Question: I'm playing around with the frowns parser available from http:// frowns.sourceforge.net, a parser that tokenizes SMILES standard chemical formula strings. Specifically I'm trying to port it to Rust.
The original regex for an "atom" token in the parser looks like this (Python):
'''
element_symbols_pattern = r"C[laroudsemf]?|Os?|N[eaibdpos]?|S[icernbmg]?|P[drmtboau]?|" r"H[eofgas]?|c|n|o|s|p|A[lrsgutcm]|B[eraik]?|Dy|E[urs]|F[erm]?|" r"G[aed]|I[nr]?|Kr?|L[iaur]|M[gnodt]|R[buhenaf]|T[icebmalh]|" r"U|V|W|Xe|Yb?|Z[nr]|\*"
atom_fields = [
"raw_atom",
"open_bracket",
"weight",
"element",
"chiral_count",
"chiral_named",
"chiral_symbols",
"hcount",
"positive_count",
"positive_symbols",
"negative_count",
"negative_symbols",
"error_1",
"error_2",
"close_bracket",
"error_3",
]
atom = re.compile(r"""
(?P<raw_atom>Cl|Br|[cnospBCNOFPSI]) | # "raw" means outside of brackets
(
(?P<open_bracket>\[) # Start bracket
(?P<weight>\d+)? # Atomic weight (optional)
( # valid term or error
( # valid term
(?P<element>""" + element_symbols_pattern + r""") # element or aromatic
( # Chirality can be
(?P<chiral_count>@\d+) | # @1 @2 @3 ...
(?P<chiral_named> # or
@TH[12] | # @TA1 @TA2
@AL[12] | # @AL1 @AL2
@SP[123] | # @SP1 @SP2 @SP3
@TB(1[0-9]?|20?|[3-9]) | # @TB{1-20}
@OH(1[0-9]?|2[0-9]?|30?|[4-9])) | # @OH{1-30}
(?P<chiral_symbols>@+) # or @@@@@@@...
)? # and chirality is optional
(?P<hcount>H\d*)? # Optional hydrogen count
( # Charges can be
(?P<positive_count>\+\d+) | # +<number>
(?P<positive_symbols>\++) | # +++... This includes the single '+'
(?P<negative_count>-\d+) | # -<number>
(?P<negative_symbols>-+) # ---... including a single '-'
)? # and are optional
(?P<error_1>[^\]]+)? # If there's anything left, it's an error
) | ( # End of parsing stuff in []s, except
(?P<error_2>[^\]]*) # If there was an error, we get here
))
((?P<close_bracket>\])| # End bracket
(?P<error_3>$)) # unexpectedly reached end of string
)
""", re.X)
'''
The field list is used to improve the reportability of the regex parser, as well as track parsing errors.
I wrote <URL> breaks it. So I've narrowed it down with comments:
'''
extern crate regex;
use regex::Regex;
fn main() {
let atom_fields: Vec<&'static str> = vec![
"raw_atom",
"open_bracket",
"weight",
"element",
"chiral_count",
"chiral_named",
"chiral_symbols",
"hcount",
"positive_count",
"positive_symbols",
"negative_count",
"negative_symbols",
"error_1",
"error_2",
"close_bracket",
"error_3"
];
const EL_SYMBOLS: &'static str = r#"(?P<element>S?|\*")"#;
let atom_re_str: &String = &String::from(vec![
// r"(?P<raw_atom>Cl|Br|[cnospBCNOFPSI])|", // "raw" means outside of brackets
r"(",
r"(?P<open_bracket>\[)", // Start bracket
// r"(?P<weight>\d+)?", // Atomic weight (optional)
r"(", // valid term or error
r"(", // valid term
&EL_SYMBOLS, // element or aromatic
// r"(", // Chirality can be
// r"(?P<chiral_count>@\d+)|", // @1 @2 @3 ...
// r"(?P<chiral_named>", // or
// r"@TH[12]|", // @TA1 @TA2
// r"@AL[12]|", // @AL1 @AL2
// r"@SP[123]|", // @SP1 @SP2 @SP3
// r"@TB(1[0-9]?|20?|[3-9])|", // @TB{1-20}
// r"@OH(1[0-9]?|2[0-9]?|30?|[4-9]))|", // @OH{1-30}
// r"(?P<chiral_symbols>@+)", // or @@@@....,
// r")?", // and chirality is optional
// r"(?P<hcount>H\d*)?", // Optional hydrogen count
// r"(", // Charges can be
// r"(?P<positive_count>\+\d+)|", // +<number>
// r"(?P<positive_symbols>\++)|", // +++...including a single '+'
// r"(?P<negative_count>-\d+)|", // -<number>
// r"(?P<negative_symbols>-+)", // ---... including a single '-'
// r")?", // and are optional
// r"(?P<error_1>[^\]]+)?", // anything left is an error
r")", // End of stuff in []s, except
r"|((?P<error_2>[^\]]*)", // If other error, we get here
r"))",
r"((?P<close_bracket>\])|", // End bracket
r"(?P<error_3>$)))"].join("")); // unexpected end of string
println!("generated regex: {}", &atom_re_str);
let atom_re = Regex::new(&atom_re_str).unwrap();
for cur_char in "[S]".chars() {
let cur_string = cur_char.to_string();
println!("cur string: {}", &cur_string);
let captures = atom_re.captures(&cur_string.as_str()).unwrap();
// if captures.name("atom").is_some() {
// for cur_field in &atom_fields {
// let field_capture = captures.name(cur_field);
// if cur_field.contains("error") {
// if *cur_field == "error_3" {
// // TODO replace me with a real error
// println!("current char: {:?}", &cur_char);
// panic!("Missing a close bracket (]). Looks like: {}.",
// field_capture.unwrap());
// } else {
// panic!("I don't recognize the character. Looks like: {}.",
// field_capture.unwrap());
// }
// } else {
// println!("ok! matched {:?}", &cur_char);
// }
// }
// }
}
}
'''
--
You can see that the generated Rust regex works in Debuggex:
'''
((?P<open_bracket>\[)(((?P<element>S?|\*"))|((?P<error_2>[^\]]*)))((?P<close_bracket>\])|(?P<error_3>$)))
'''

(<URL>
If you run the example (<URL>' dies on the next character 'S'. If I use the complete expression I can parse all kinds of things from the frowns test file, as long as they don't have brackets.
What am I doing wrong?
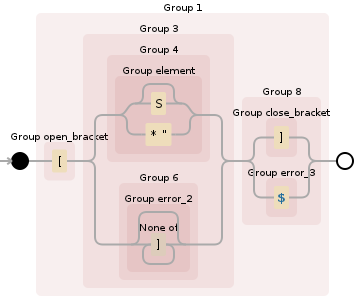
Answer: You are iterating on each character of your input string and trying to match the regex on a string composed of a single character. However, this regex is not designed to match individual characters. Indeed, the regex will match '[S]' as a whole.
If you want to be able to find multiple matches in a single string, use <URL>.
'''
for captures in atom_re.captures_iter("[S]") {
// check the captures of each match
}
'''
If you only want to find the first match in a string, then use 'captures' on the whole string, rather than on each individual character.